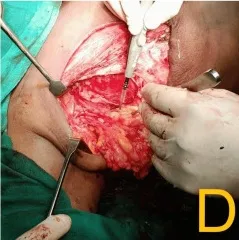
Intra-operative images of mastectomy. Ipsilateral axillary clearance.
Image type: medical_photograph (other_medical_photograph)